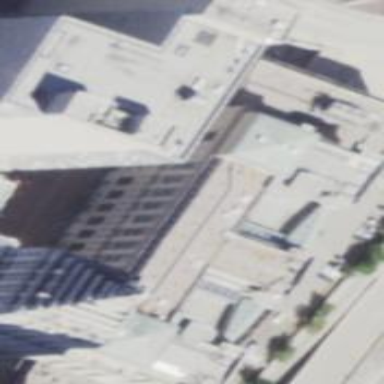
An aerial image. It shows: Courthouse building.